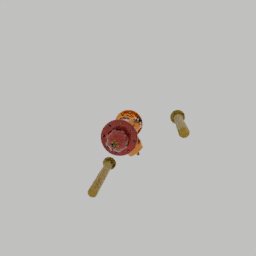
Label: architecture